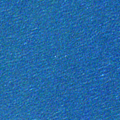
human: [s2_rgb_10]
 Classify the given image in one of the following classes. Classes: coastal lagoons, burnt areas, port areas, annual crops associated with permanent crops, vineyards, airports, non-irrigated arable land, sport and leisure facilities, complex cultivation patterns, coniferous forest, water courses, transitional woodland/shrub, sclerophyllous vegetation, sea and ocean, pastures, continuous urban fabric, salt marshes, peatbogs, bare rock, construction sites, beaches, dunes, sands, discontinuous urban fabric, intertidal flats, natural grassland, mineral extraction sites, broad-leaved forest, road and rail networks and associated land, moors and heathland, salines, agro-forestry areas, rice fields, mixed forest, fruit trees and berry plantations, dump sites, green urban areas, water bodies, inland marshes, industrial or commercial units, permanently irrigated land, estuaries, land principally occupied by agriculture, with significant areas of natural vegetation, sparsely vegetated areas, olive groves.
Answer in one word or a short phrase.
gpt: sea and ocean